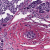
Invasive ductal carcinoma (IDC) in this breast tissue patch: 0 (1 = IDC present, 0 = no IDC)